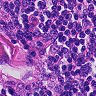
Metastatic tissue present: no